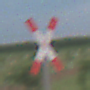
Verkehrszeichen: Andreaskreuz
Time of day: SunriseSunset
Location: Outdoor (Nature)
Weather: PartlyCloudy
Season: NotSpecified
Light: Natural